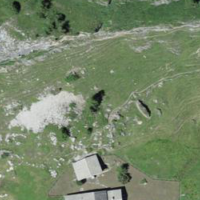
EUNIS habitat code: 26
Species observed at this site:
Carduus defloratus